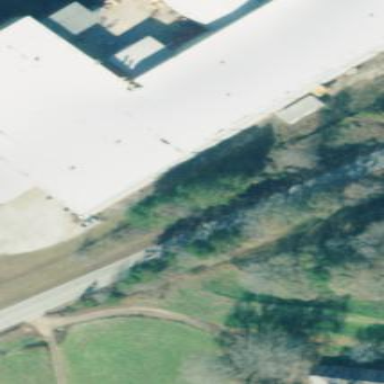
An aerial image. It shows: Industrial building.